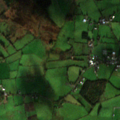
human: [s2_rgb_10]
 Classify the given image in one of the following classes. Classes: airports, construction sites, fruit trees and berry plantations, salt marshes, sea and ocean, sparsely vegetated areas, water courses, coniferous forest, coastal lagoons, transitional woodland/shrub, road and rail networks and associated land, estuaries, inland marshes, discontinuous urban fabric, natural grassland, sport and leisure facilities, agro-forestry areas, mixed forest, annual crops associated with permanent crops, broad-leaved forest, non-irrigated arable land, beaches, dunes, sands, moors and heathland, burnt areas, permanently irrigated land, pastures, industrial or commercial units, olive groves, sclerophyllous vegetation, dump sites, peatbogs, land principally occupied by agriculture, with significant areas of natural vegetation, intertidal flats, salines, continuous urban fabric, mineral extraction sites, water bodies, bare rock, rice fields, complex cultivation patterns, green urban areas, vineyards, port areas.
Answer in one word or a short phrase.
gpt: pastures, land principally occupied by agriculture, with significant areas of natural vegetation, transitional woodland/shrub, peatbogs